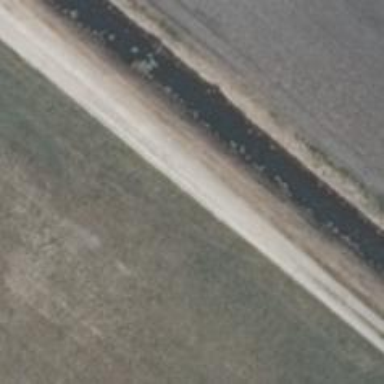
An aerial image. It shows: Track road with concrete lanes.